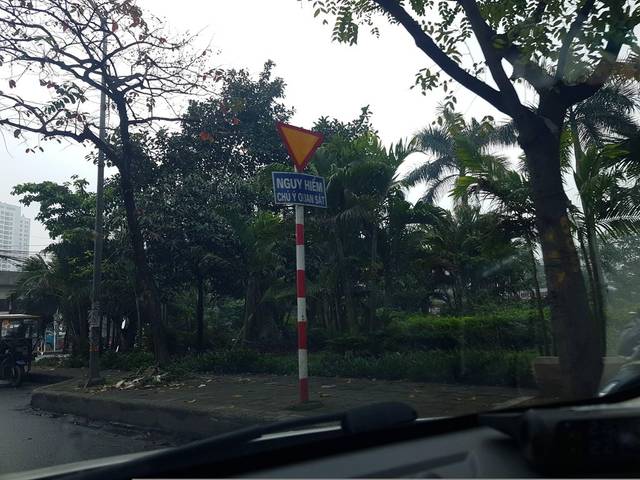
Region: Vietnam
Coordinates: 20.97, 105.824